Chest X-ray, AP view. Patient: 60 years old, sex F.
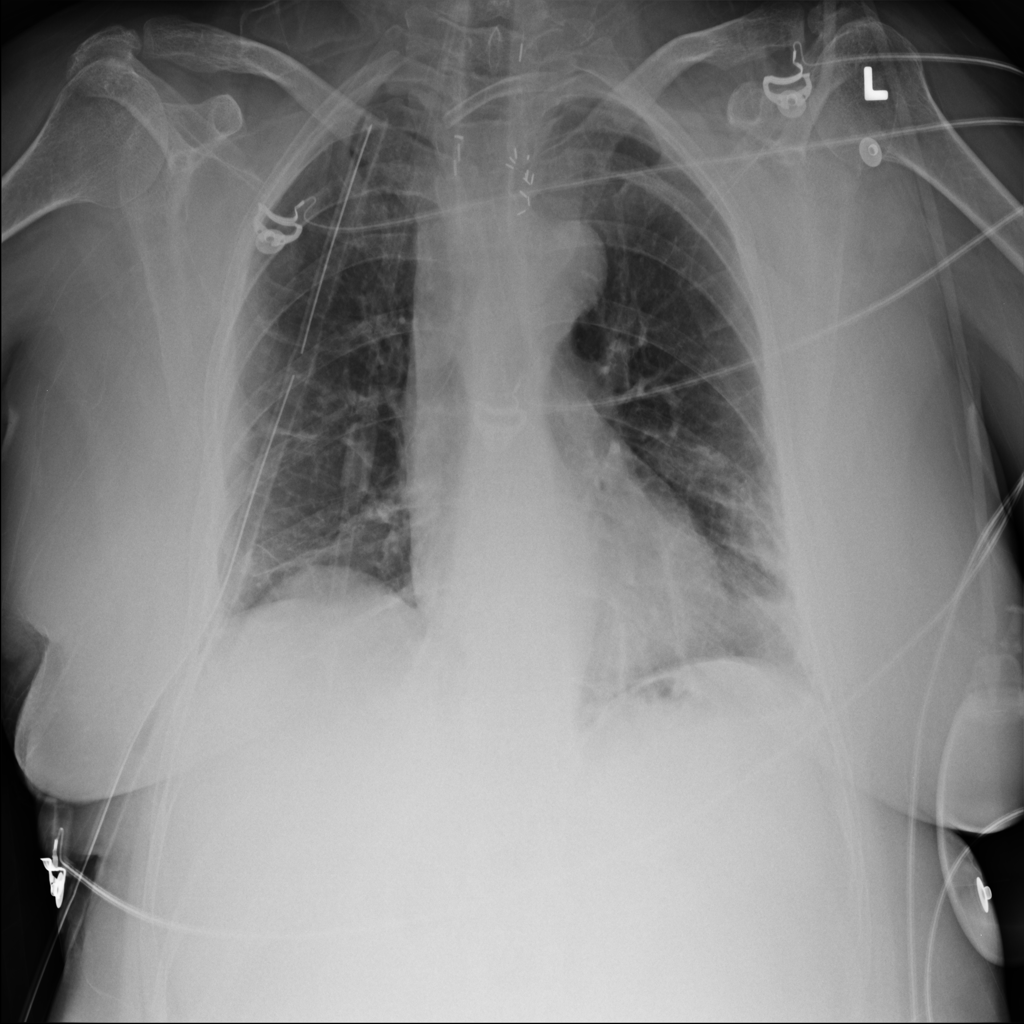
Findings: Atelectasis